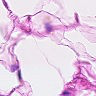
Metastatic tissue present: no